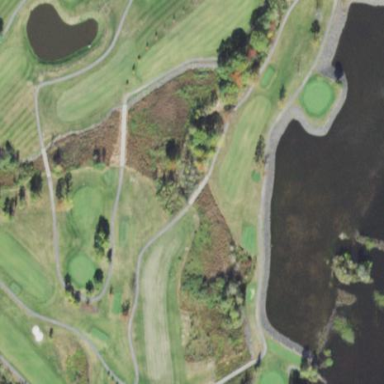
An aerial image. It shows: Golf course surrounded by greenery.